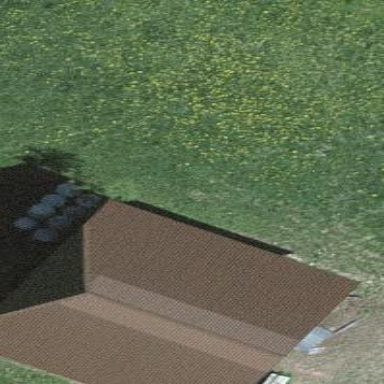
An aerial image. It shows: Barn.